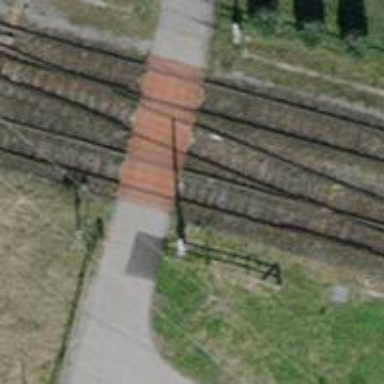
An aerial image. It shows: Railway crossing with lights and full barrier.